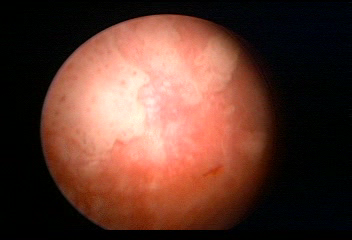
Modality: WLC
Class: Malignant
Subclass: LowGradePapillary
Lesion: L1
Stage: Ta
Morphology: Papillary
Bladder cancer association: Yes
Annotated structures: Tumor